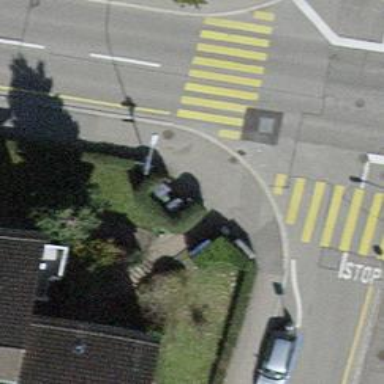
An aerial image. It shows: Street cabinet used for power utility.